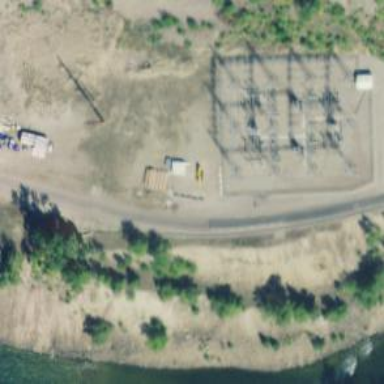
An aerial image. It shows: Switch used for power control.